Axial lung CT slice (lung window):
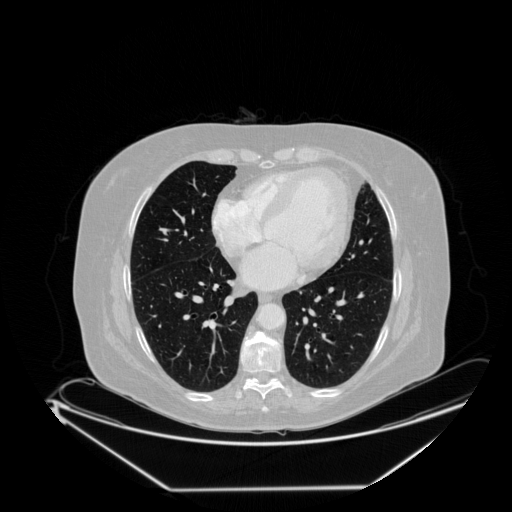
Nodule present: no